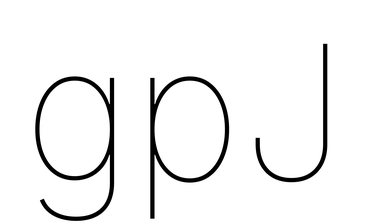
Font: Inter_Thin